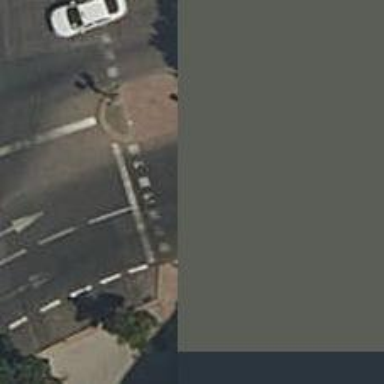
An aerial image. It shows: Zebra crossing with traffic signals.